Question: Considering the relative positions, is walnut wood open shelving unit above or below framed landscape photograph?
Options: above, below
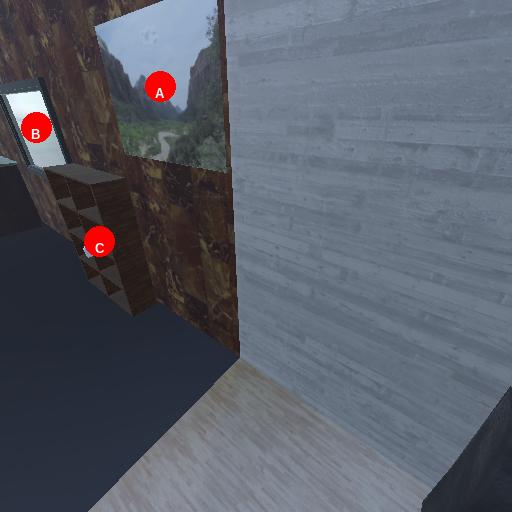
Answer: above